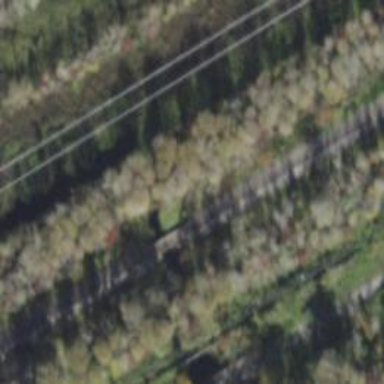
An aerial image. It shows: Bridge over railway line.